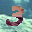
Label: 3